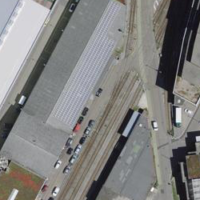
EUNIS habitat code: 57
Species observed at this site:
Centaurea scabiosa